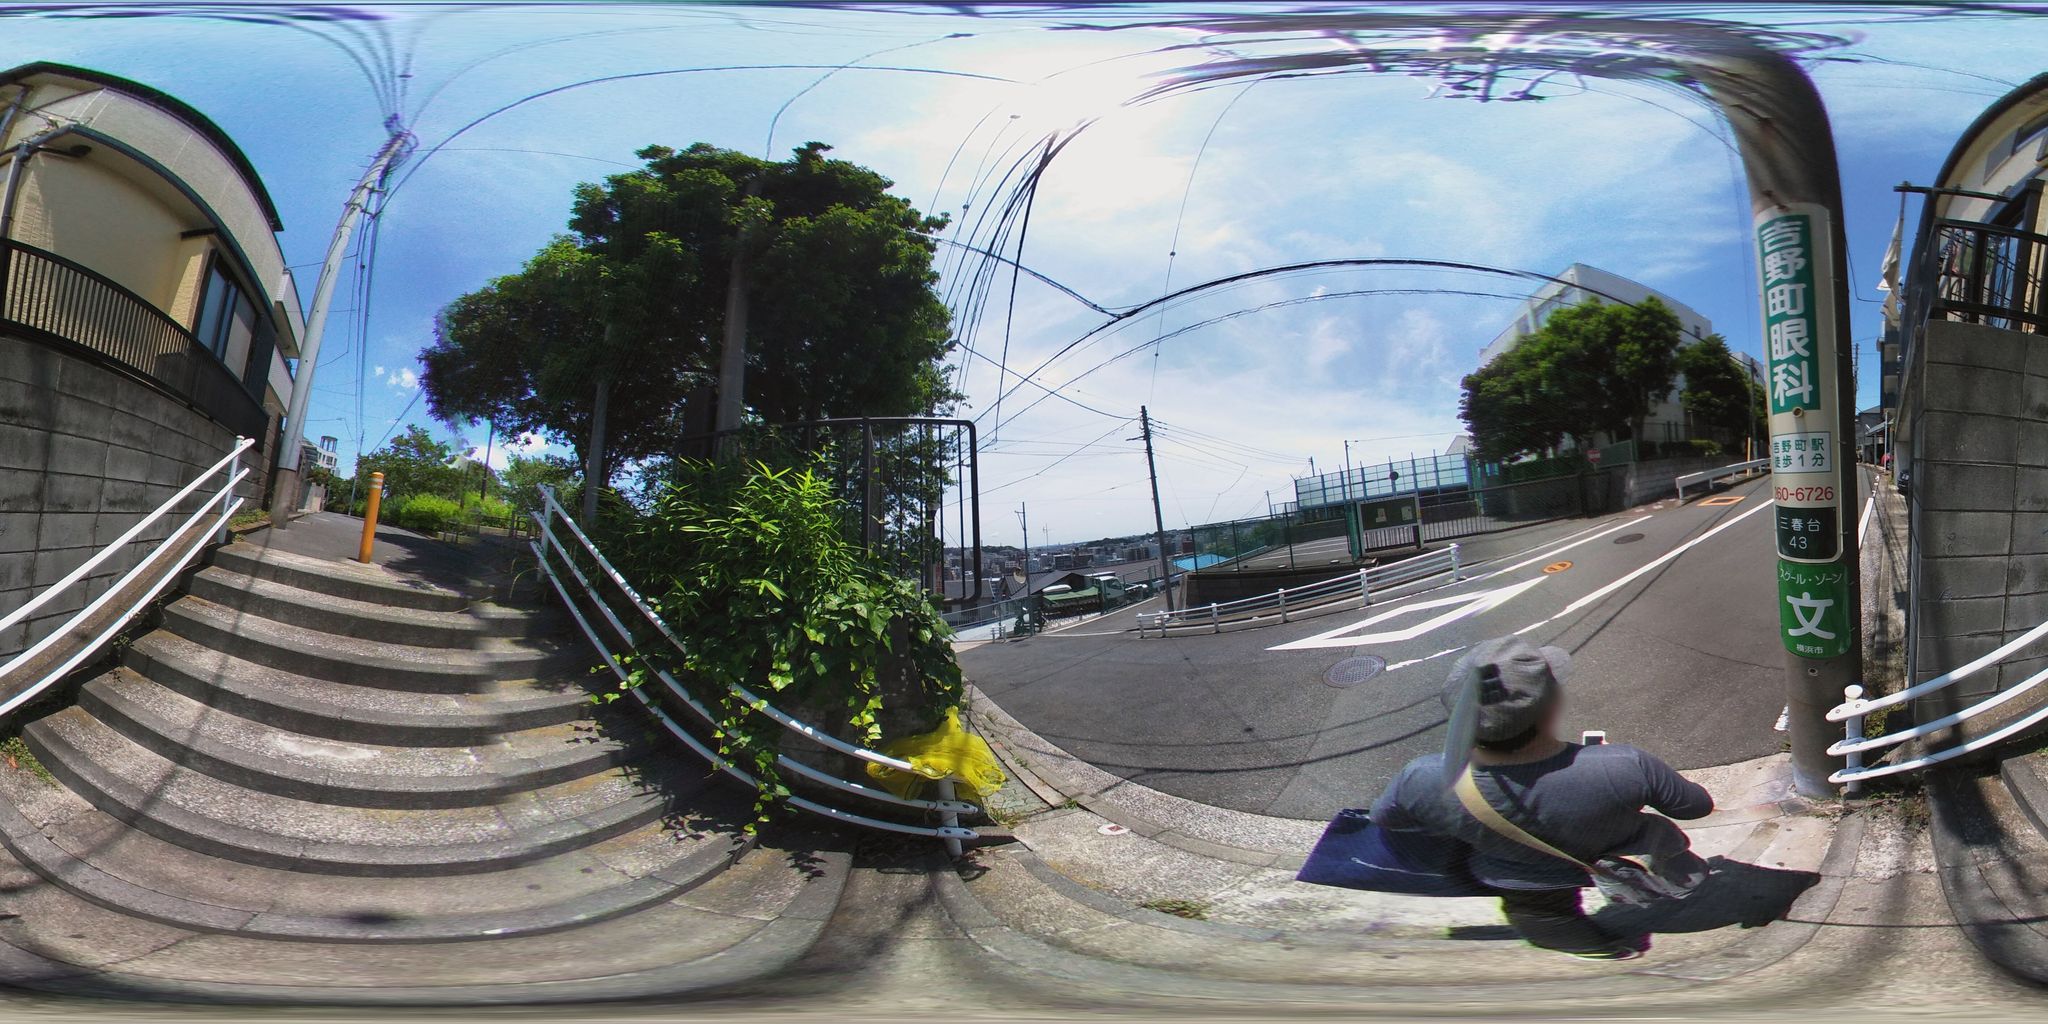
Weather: clear
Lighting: day
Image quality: good
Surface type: railway
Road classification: steps, unclassified
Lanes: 2.0
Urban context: urban centre
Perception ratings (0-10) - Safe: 0.64, Lively: 5.6, Beautiful: 8.5, Boring: 1.89, Depressing: 3.41, Wealthy: 4.81